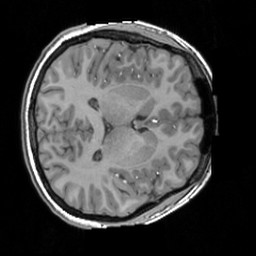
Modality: T1w
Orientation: axial
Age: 23
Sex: female
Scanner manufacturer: siemens
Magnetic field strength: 3 T
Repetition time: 1.63 s
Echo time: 0.00311 s